Interaction volume radius: 5 \u00c5
Interaction volume height: 25 \u00c5
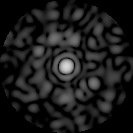
Disorder parameter: 0.8796